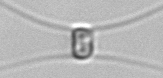
Label: Chaetoceros_similis